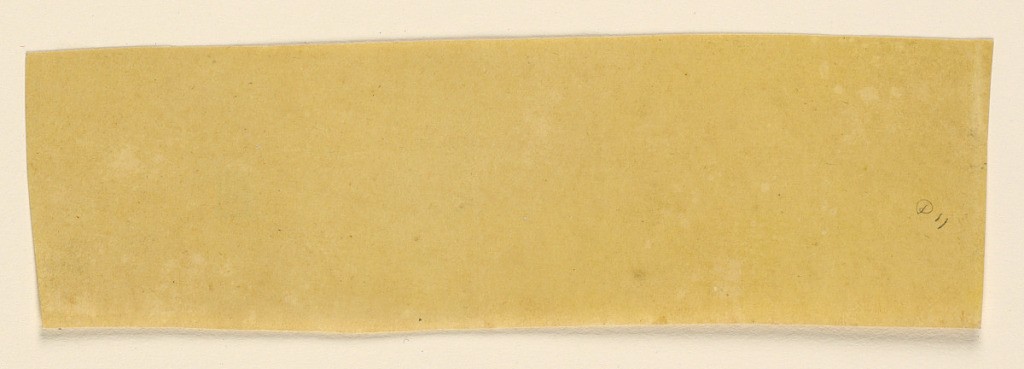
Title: Paper Sample
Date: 19th century
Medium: Coated paper
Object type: Drawing
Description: Paper sample in yellow.